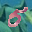
Label: 5